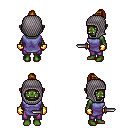
a pixel art fantasy rpg character, female body template, orc, green skin, chain tabard jacket, magenta pants, blonde short topknot hairstyle, chain hood, gold gloves, dagger, four views (front, back, left, right), 2x2 character sprite sheet, small pixel art, hard edges, no anti-aliasing